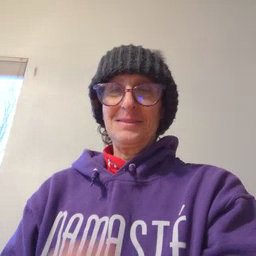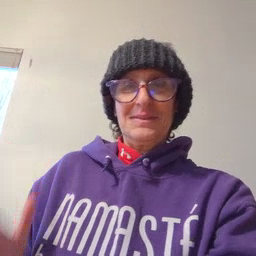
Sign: beside